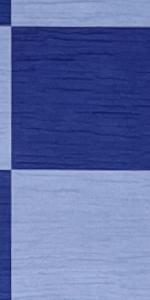
Label: Empty